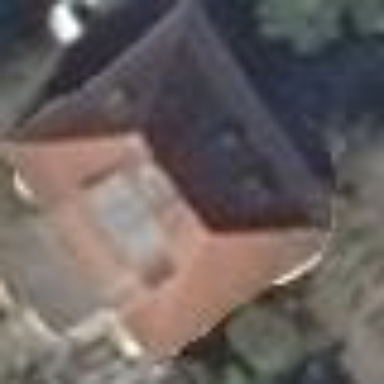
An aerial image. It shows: Detached building with hipped roof.